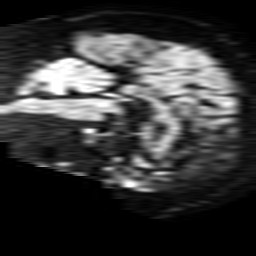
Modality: TRACE
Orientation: sagittal
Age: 63
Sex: male
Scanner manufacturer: philips
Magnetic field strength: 1.5 T
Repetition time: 3.899 s
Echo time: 0.09565 s